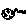
Label: moon